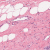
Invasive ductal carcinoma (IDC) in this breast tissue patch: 0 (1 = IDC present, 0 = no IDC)